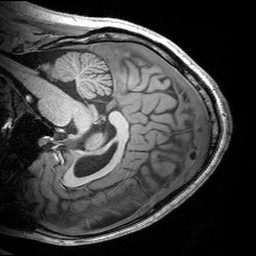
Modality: T1w
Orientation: sagittal
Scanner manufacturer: siemens
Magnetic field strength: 3 T
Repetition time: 2.53 s
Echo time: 0.00299 s